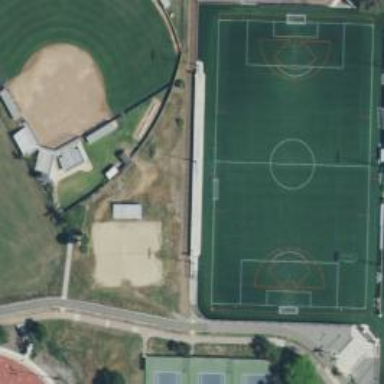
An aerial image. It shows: Artificial turf pitch used for soccer and lacrosse activities.